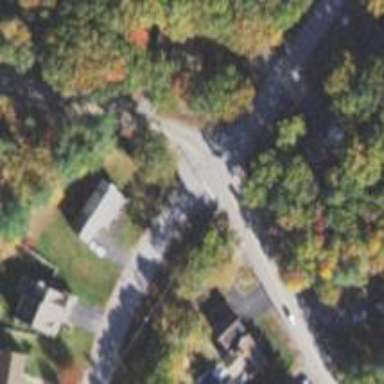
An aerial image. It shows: Stop road.